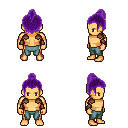
a pixel art fantasy rpg character, male body template, human, tanned skin, leather shoulder armor, teal pants, purple short topknot hairstyle, cloth bracers, four views (front, back, left, right), 2x2 character sprite sheet, small pixel art, hard edges, no anti-aliasing